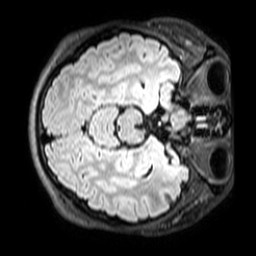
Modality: T1w
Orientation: axial
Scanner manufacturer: philips
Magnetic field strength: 3 T
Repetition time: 4.8 s
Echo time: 0.2586 s